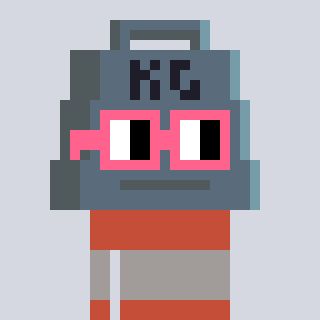
a pixel art character with square pink glasses, a weight-shaped head and a rust-colored body on a cool background